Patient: sex M, age 65
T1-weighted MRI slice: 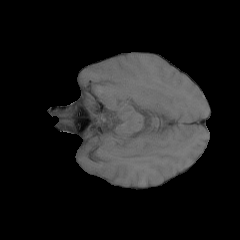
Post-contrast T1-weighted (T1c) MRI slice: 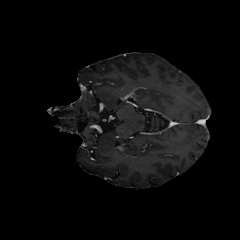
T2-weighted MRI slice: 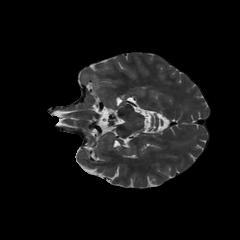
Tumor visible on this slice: no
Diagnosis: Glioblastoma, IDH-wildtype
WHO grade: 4